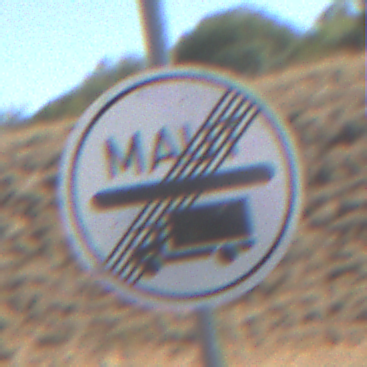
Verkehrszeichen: EndeMautpflicht
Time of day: Midday
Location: Outdoor (RoadRail)
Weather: Clear
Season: Summer
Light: Natural